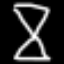
Label: hourglass